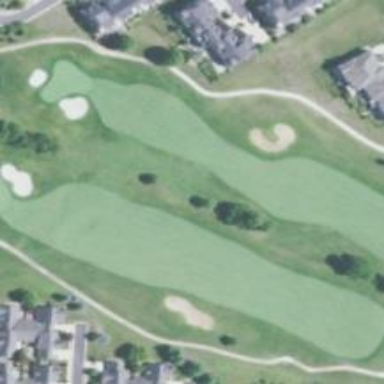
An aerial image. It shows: Golf fairway in the image.